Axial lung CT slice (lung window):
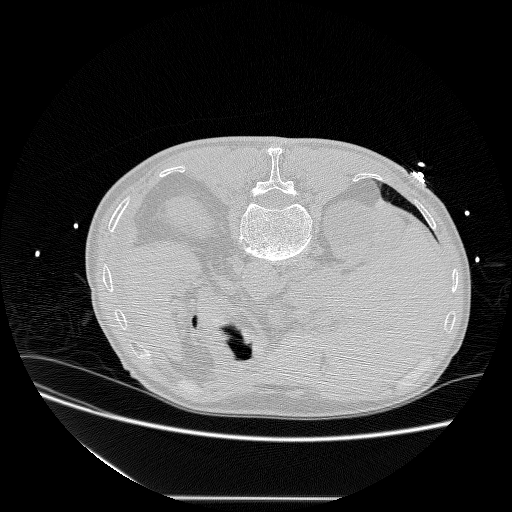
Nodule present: no